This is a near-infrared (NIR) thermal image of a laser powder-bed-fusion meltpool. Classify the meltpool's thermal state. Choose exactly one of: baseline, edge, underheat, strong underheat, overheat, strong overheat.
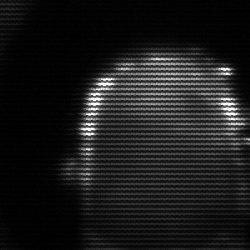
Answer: baseline